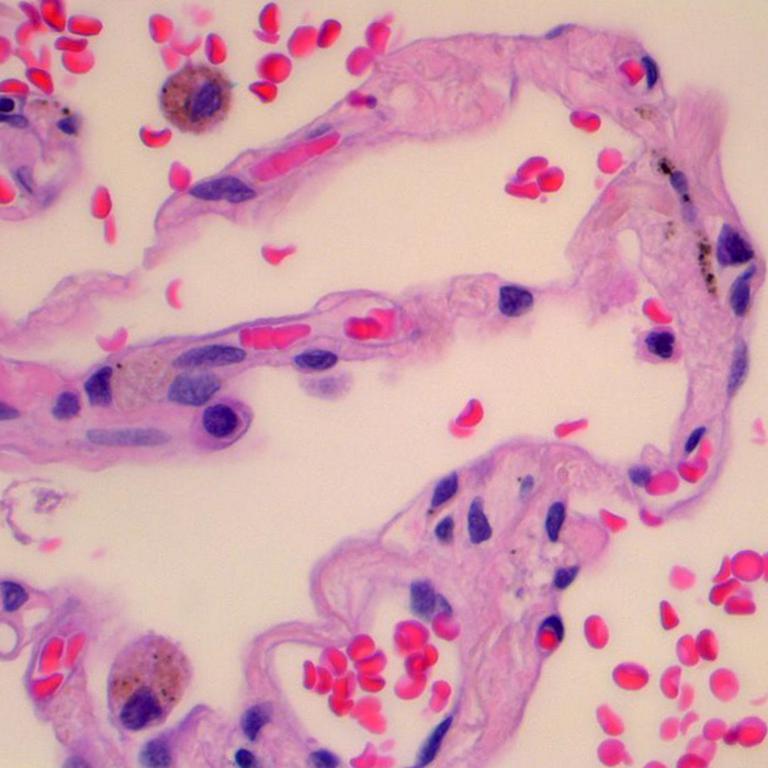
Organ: lung
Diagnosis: benign